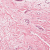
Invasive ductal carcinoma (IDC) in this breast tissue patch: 0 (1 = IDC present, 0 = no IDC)